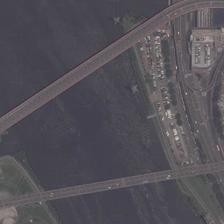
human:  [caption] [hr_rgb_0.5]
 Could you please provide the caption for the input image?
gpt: two bridge is on a wide black river .

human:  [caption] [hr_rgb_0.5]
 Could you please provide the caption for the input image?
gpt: two forked bridge across a dark blue river .

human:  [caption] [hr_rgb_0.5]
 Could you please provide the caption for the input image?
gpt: on this river we can see that the two bridges are connected to the banks of the river, and there are many inhabitants, houses and vehicles on both sides of the river .

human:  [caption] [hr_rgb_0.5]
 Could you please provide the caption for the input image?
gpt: two bridges are on a river with a large parking lot on one side of it .

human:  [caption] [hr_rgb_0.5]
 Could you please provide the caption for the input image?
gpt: two long bridge are on a wide river .